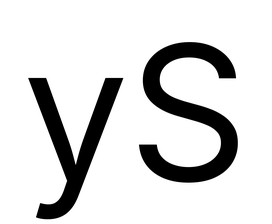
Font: Inter_Regular